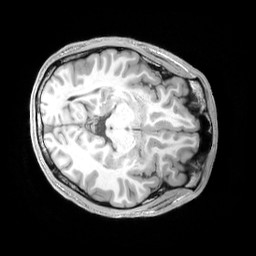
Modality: T1w
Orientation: axial
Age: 23
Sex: male
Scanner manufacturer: siemens
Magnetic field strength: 3 T
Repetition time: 2.53 s
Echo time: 0.00326 s